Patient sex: F
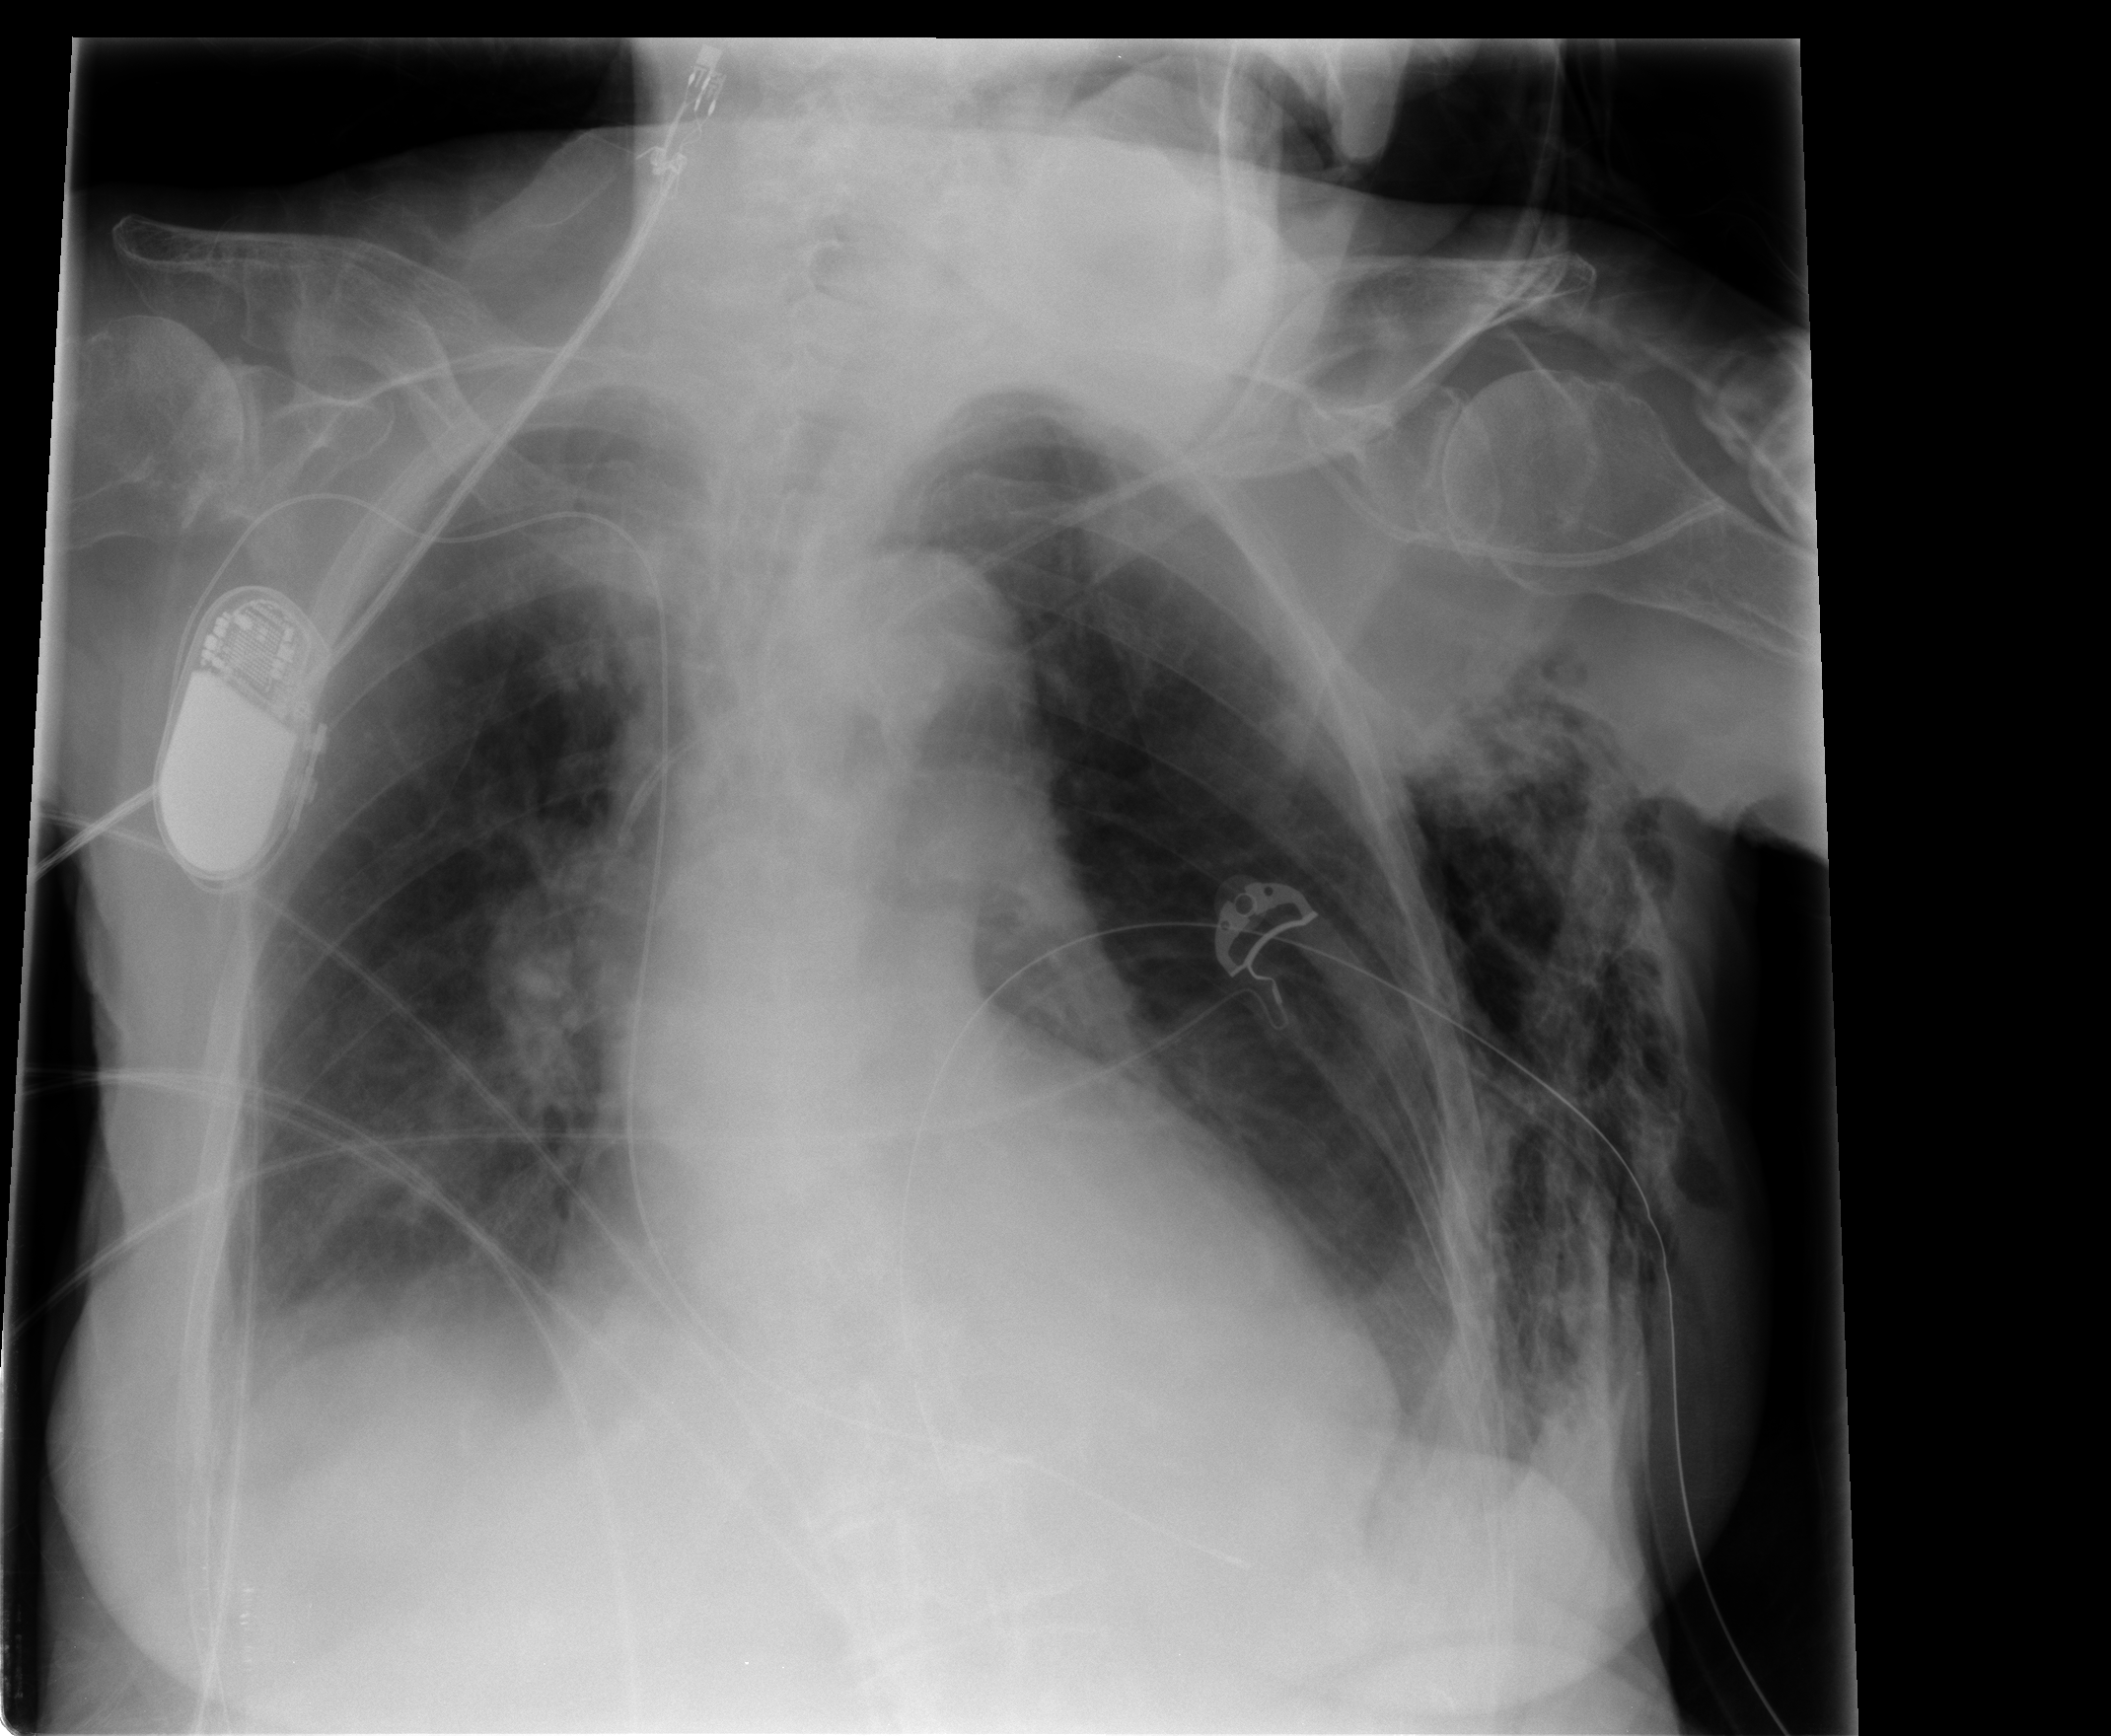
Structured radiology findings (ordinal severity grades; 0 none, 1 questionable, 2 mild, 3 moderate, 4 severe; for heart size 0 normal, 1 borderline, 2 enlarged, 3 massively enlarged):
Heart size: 2
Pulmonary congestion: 0
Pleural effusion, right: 2
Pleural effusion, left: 2
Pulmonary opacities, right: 0
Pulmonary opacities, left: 0
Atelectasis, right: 0
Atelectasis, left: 0